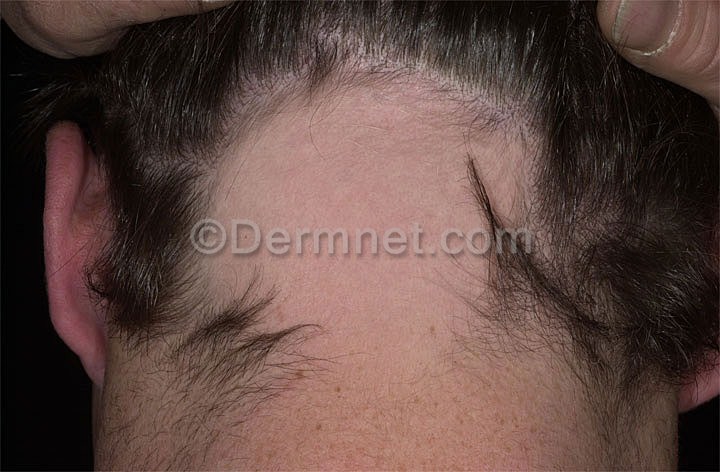
Disease: Hair Loss Photos Alopecia and other Hair Diseases